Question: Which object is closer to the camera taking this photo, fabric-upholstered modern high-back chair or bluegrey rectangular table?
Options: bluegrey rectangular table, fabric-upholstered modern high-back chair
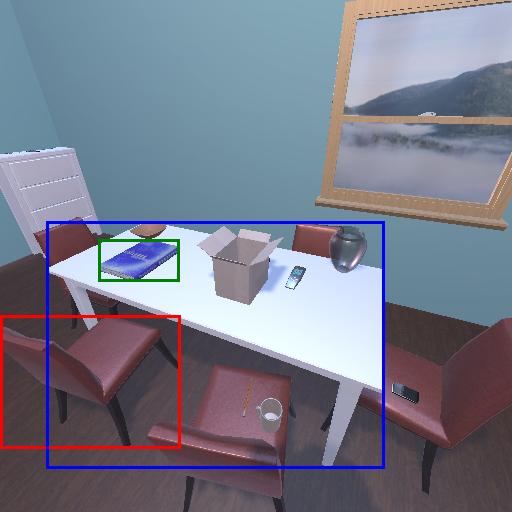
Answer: bluegrey rectangular table